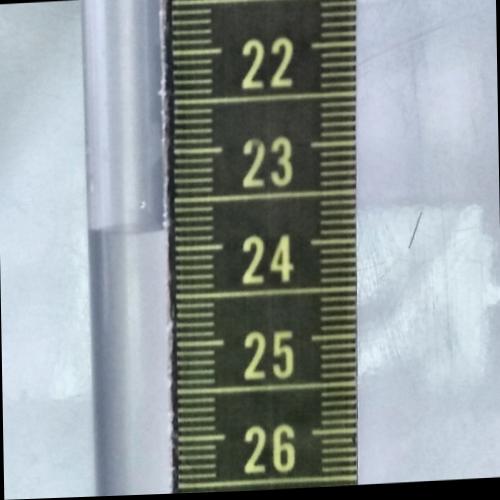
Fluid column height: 23.8 cm